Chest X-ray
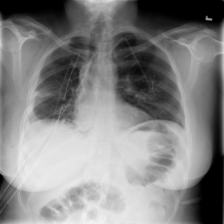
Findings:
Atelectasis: negative
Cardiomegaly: negative
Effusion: negative
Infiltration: negative
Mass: negative
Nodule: negative
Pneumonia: negative
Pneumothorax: positive
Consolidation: negative
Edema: negative
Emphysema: negative
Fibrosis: negative
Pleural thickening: negative
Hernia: negative